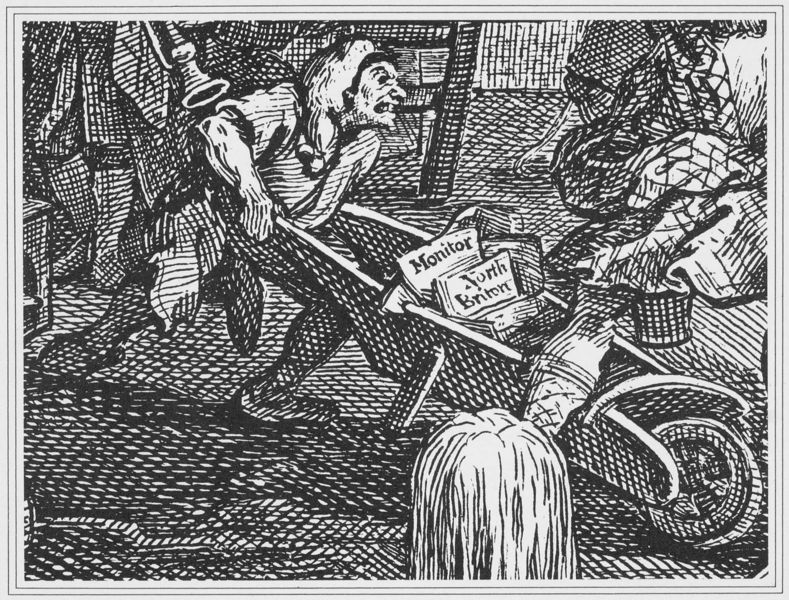
Titel: The Times, Plate I
Künstler: William Hogarth
Schlagwörter: kopf, mann, schatten, weiß, stadt, ausschnitt, grau, hut, licht, männer, schwarz, straße, stroh, zeichnung, leute, hemd, arm, gesicht, kleidung, steine, tod, tot, horn, instrument, musik, england, arbeit, schrift, bücher, last, schwer, dorf, schattierungen, markt, arbeiter, karre, wagen, detail, inschrift, wütend, tusche, druck, schwarz-weiss, schraffur, radierung, titel, zeitung, tinte, flöte, wut, marktplatz, zentrum, mittelpunkt, fahrer, schieben, trompete, meldung, zeitungen, pest, großbritannien, monitor, nachrichten, north briton, briton